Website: apple
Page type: customer-info-address
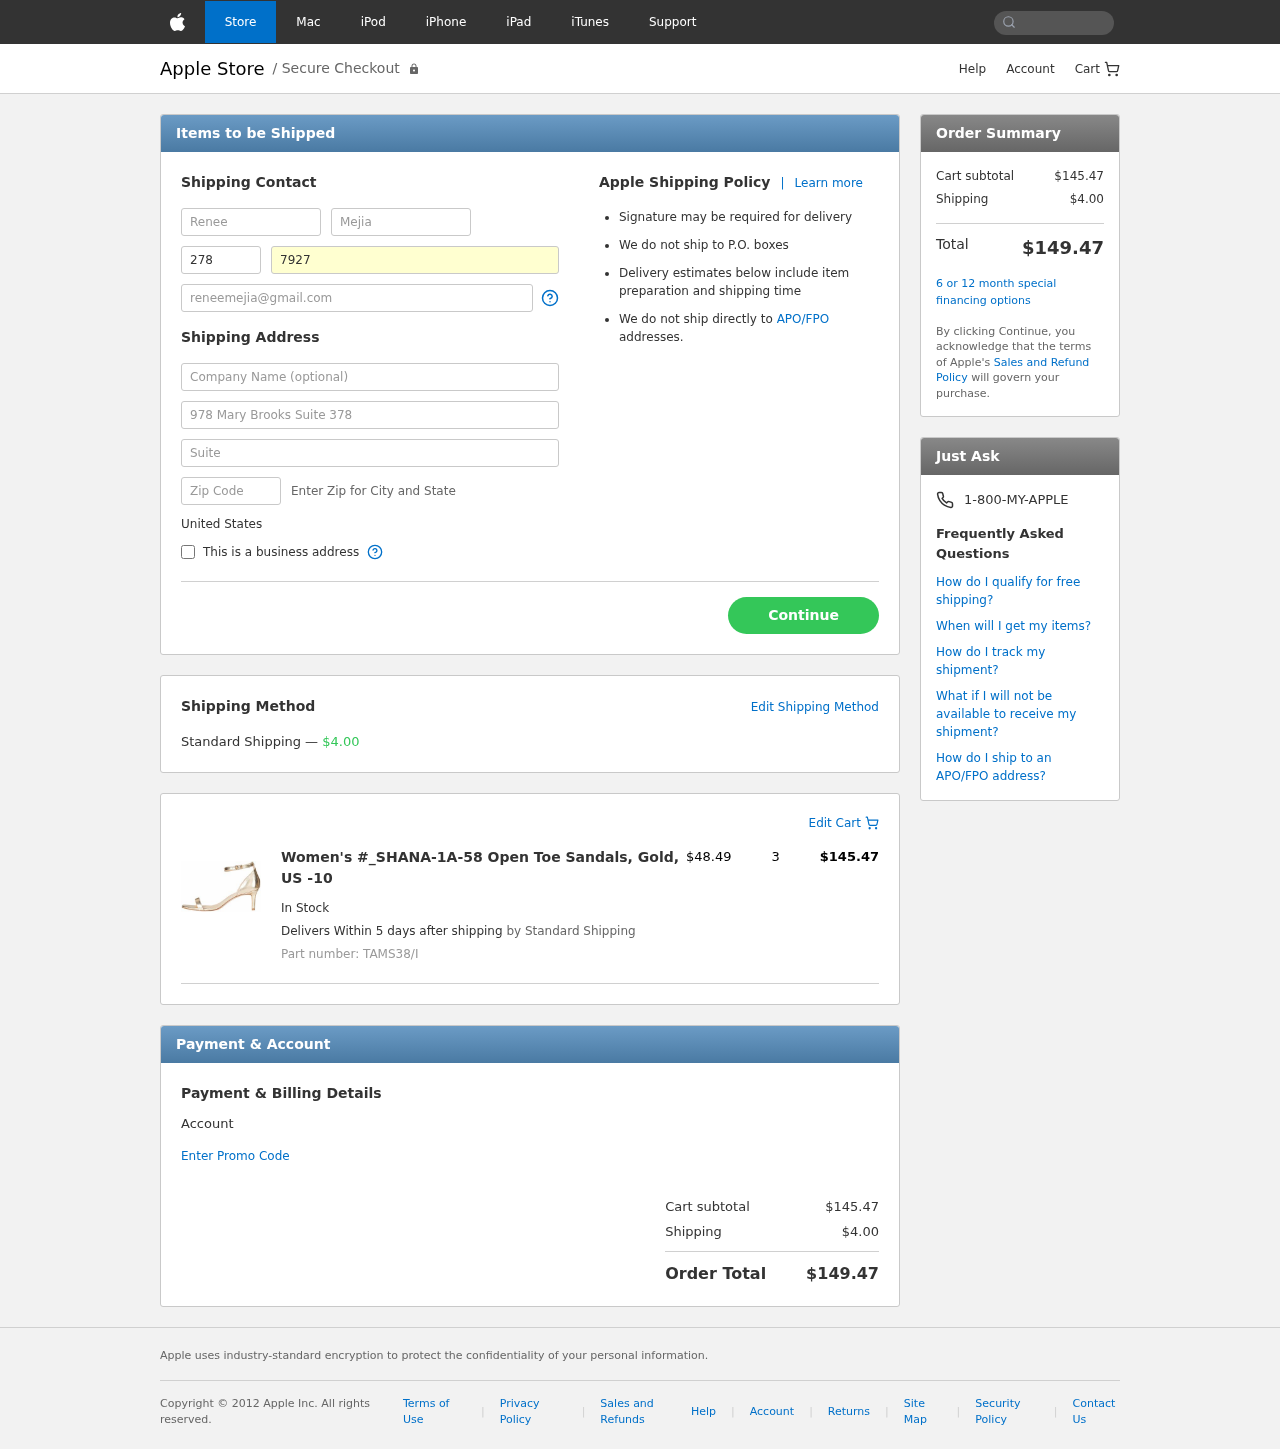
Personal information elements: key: PII_COUNTRY
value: United States
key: PII_FIRSTNAME
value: Renee
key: PII_LASTNAME
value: Mejia
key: PII_PHONE_AREA
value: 278
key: PII_PHONE_LINE
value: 7927
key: PII_EMAIL
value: reneemejia@gmail.com
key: PII_STREET
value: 978 Mary Brooks Suite 378
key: PII_STREET2
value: Suite 094
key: PII_POSTCODE
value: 64190
Product elements: key: PRODUCT1_NAME
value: Women's #_SHANA-1A-58 Open Toe Sandals, Gold, US -10
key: PRODUCT1_PRICE
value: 48.49
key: PRODUCT1_QUANTITY
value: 3
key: PRODUCT1_SKU
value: TAMS38/I
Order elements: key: ORDER_SHIPPING_COST
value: $4.00
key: ORDER_ITEM_TOTAL
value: $145.47
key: ORDER_SUBTOTAL
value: $145.47
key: ORDER_TOTAL
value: $149.47